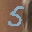
Label: 5